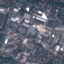
Land use / land cover: Industrial